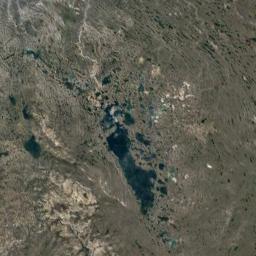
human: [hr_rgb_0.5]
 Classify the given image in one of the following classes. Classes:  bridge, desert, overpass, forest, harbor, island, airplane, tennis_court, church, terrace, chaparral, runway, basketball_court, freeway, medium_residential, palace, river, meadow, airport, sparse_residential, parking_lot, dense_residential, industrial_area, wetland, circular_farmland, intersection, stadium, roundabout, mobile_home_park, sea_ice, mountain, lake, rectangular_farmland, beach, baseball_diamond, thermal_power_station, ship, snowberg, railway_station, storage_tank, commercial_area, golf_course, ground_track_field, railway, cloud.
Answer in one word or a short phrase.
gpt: wetland